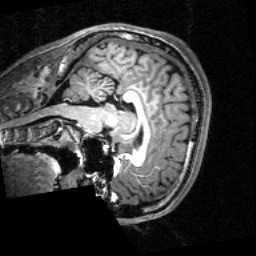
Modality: T1w
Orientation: sagittal
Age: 19
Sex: male